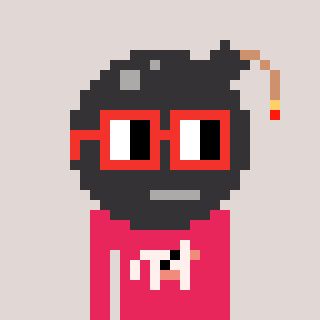
a pixel art character with square red glasses, a bomb-shaped head and a redpinkish-colored body on a warm background